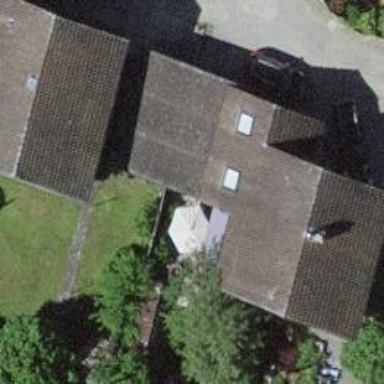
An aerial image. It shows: Garage building.